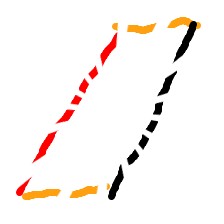
Shape: parallelogram